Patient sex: F
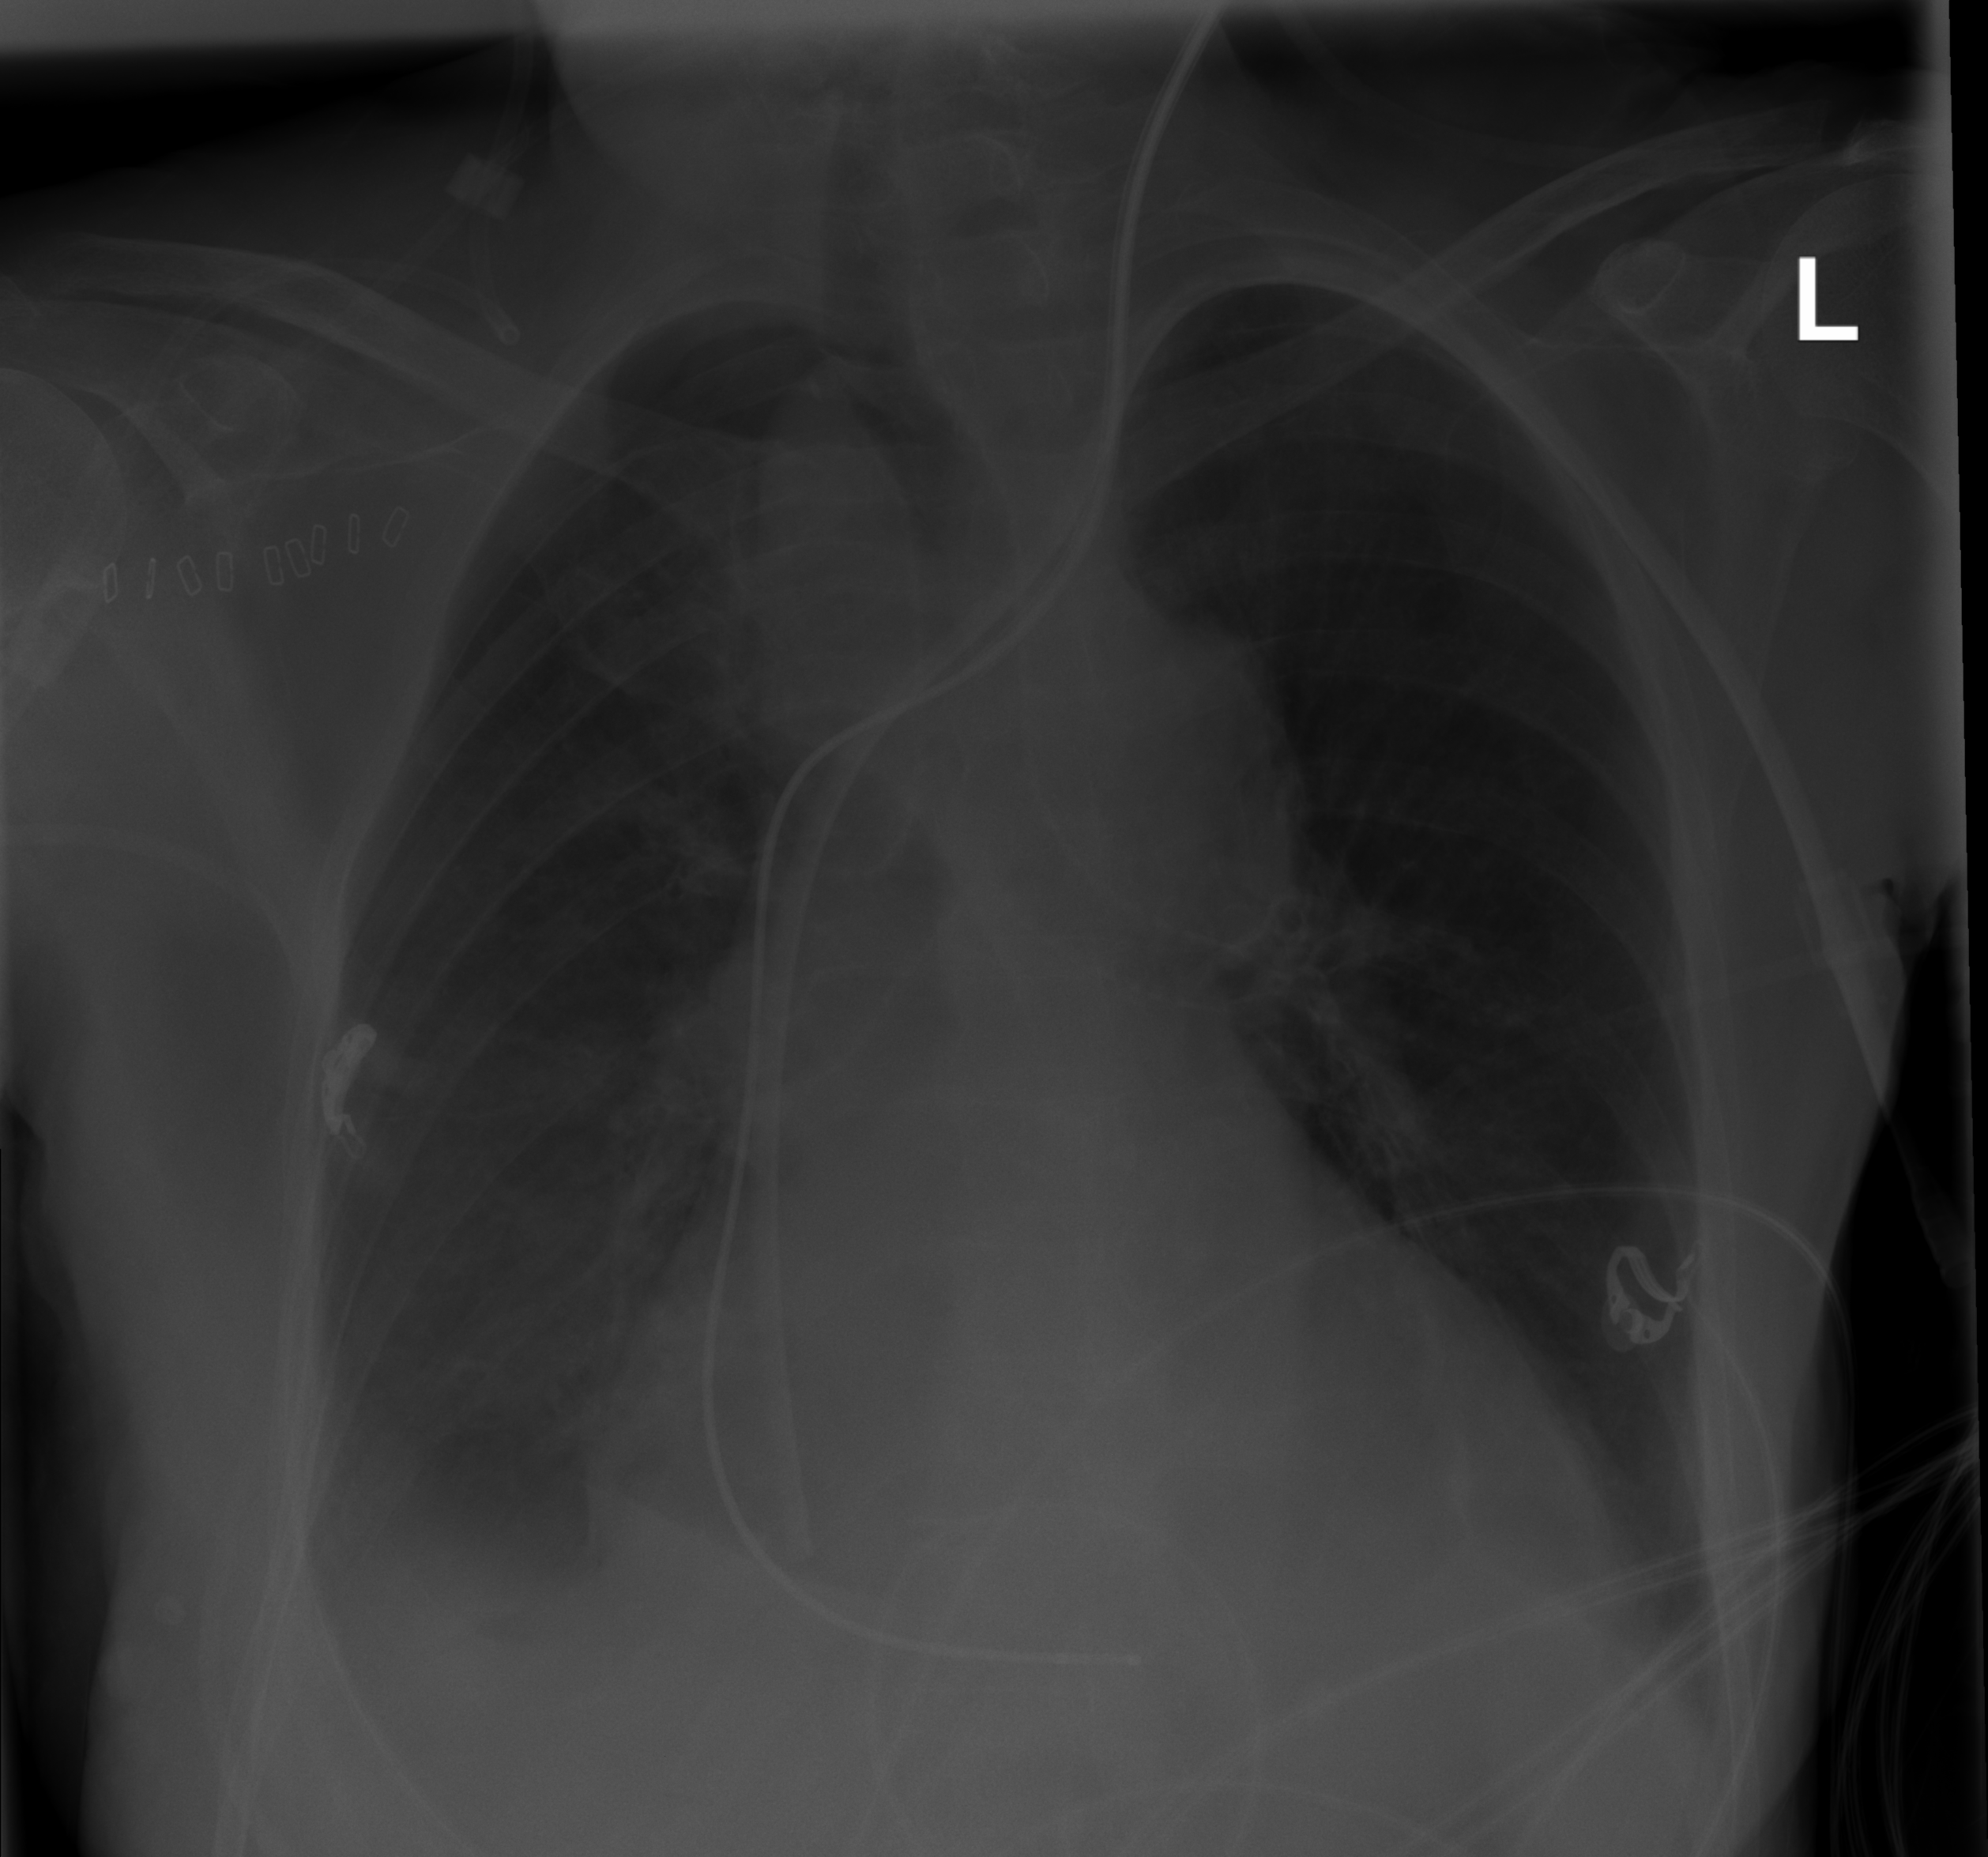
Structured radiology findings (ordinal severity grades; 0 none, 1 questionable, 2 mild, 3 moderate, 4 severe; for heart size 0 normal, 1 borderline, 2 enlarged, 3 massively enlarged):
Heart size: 0
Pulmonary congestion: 0
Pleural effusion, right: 2
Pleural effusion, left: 1
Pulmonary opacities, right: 0
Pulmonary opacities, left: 0
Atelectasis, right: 2
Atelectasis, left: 1